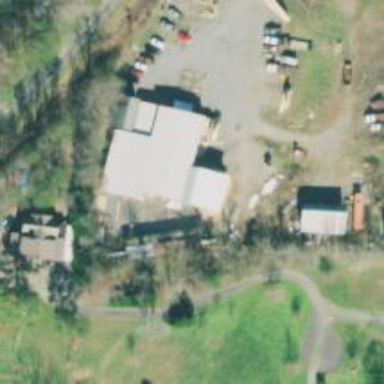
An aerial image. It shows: Winery specializing in wine production.